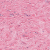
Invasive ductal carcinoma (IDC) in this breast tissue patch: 0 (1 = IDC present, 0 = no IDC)